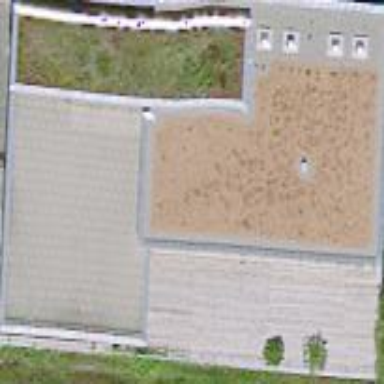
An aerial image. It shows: Residential building.